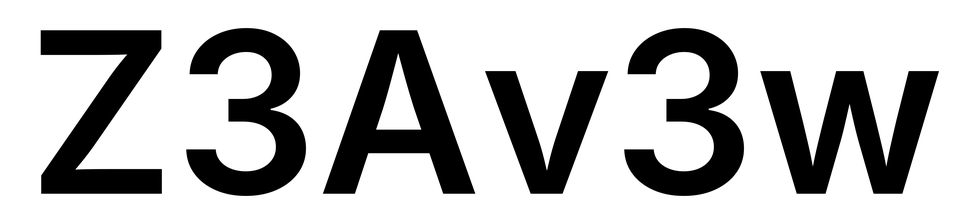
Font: Inter_SemiBold